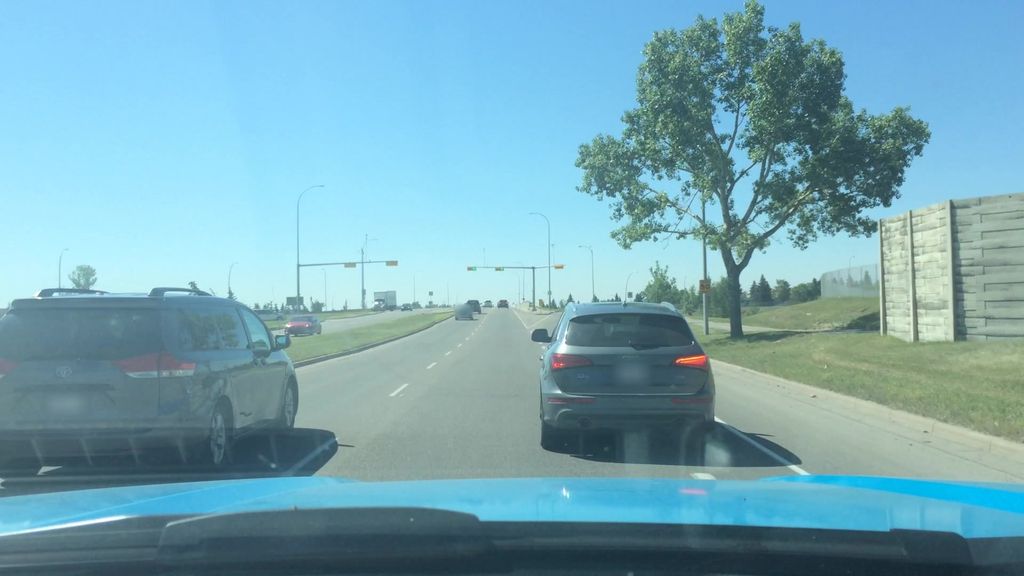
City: calgary